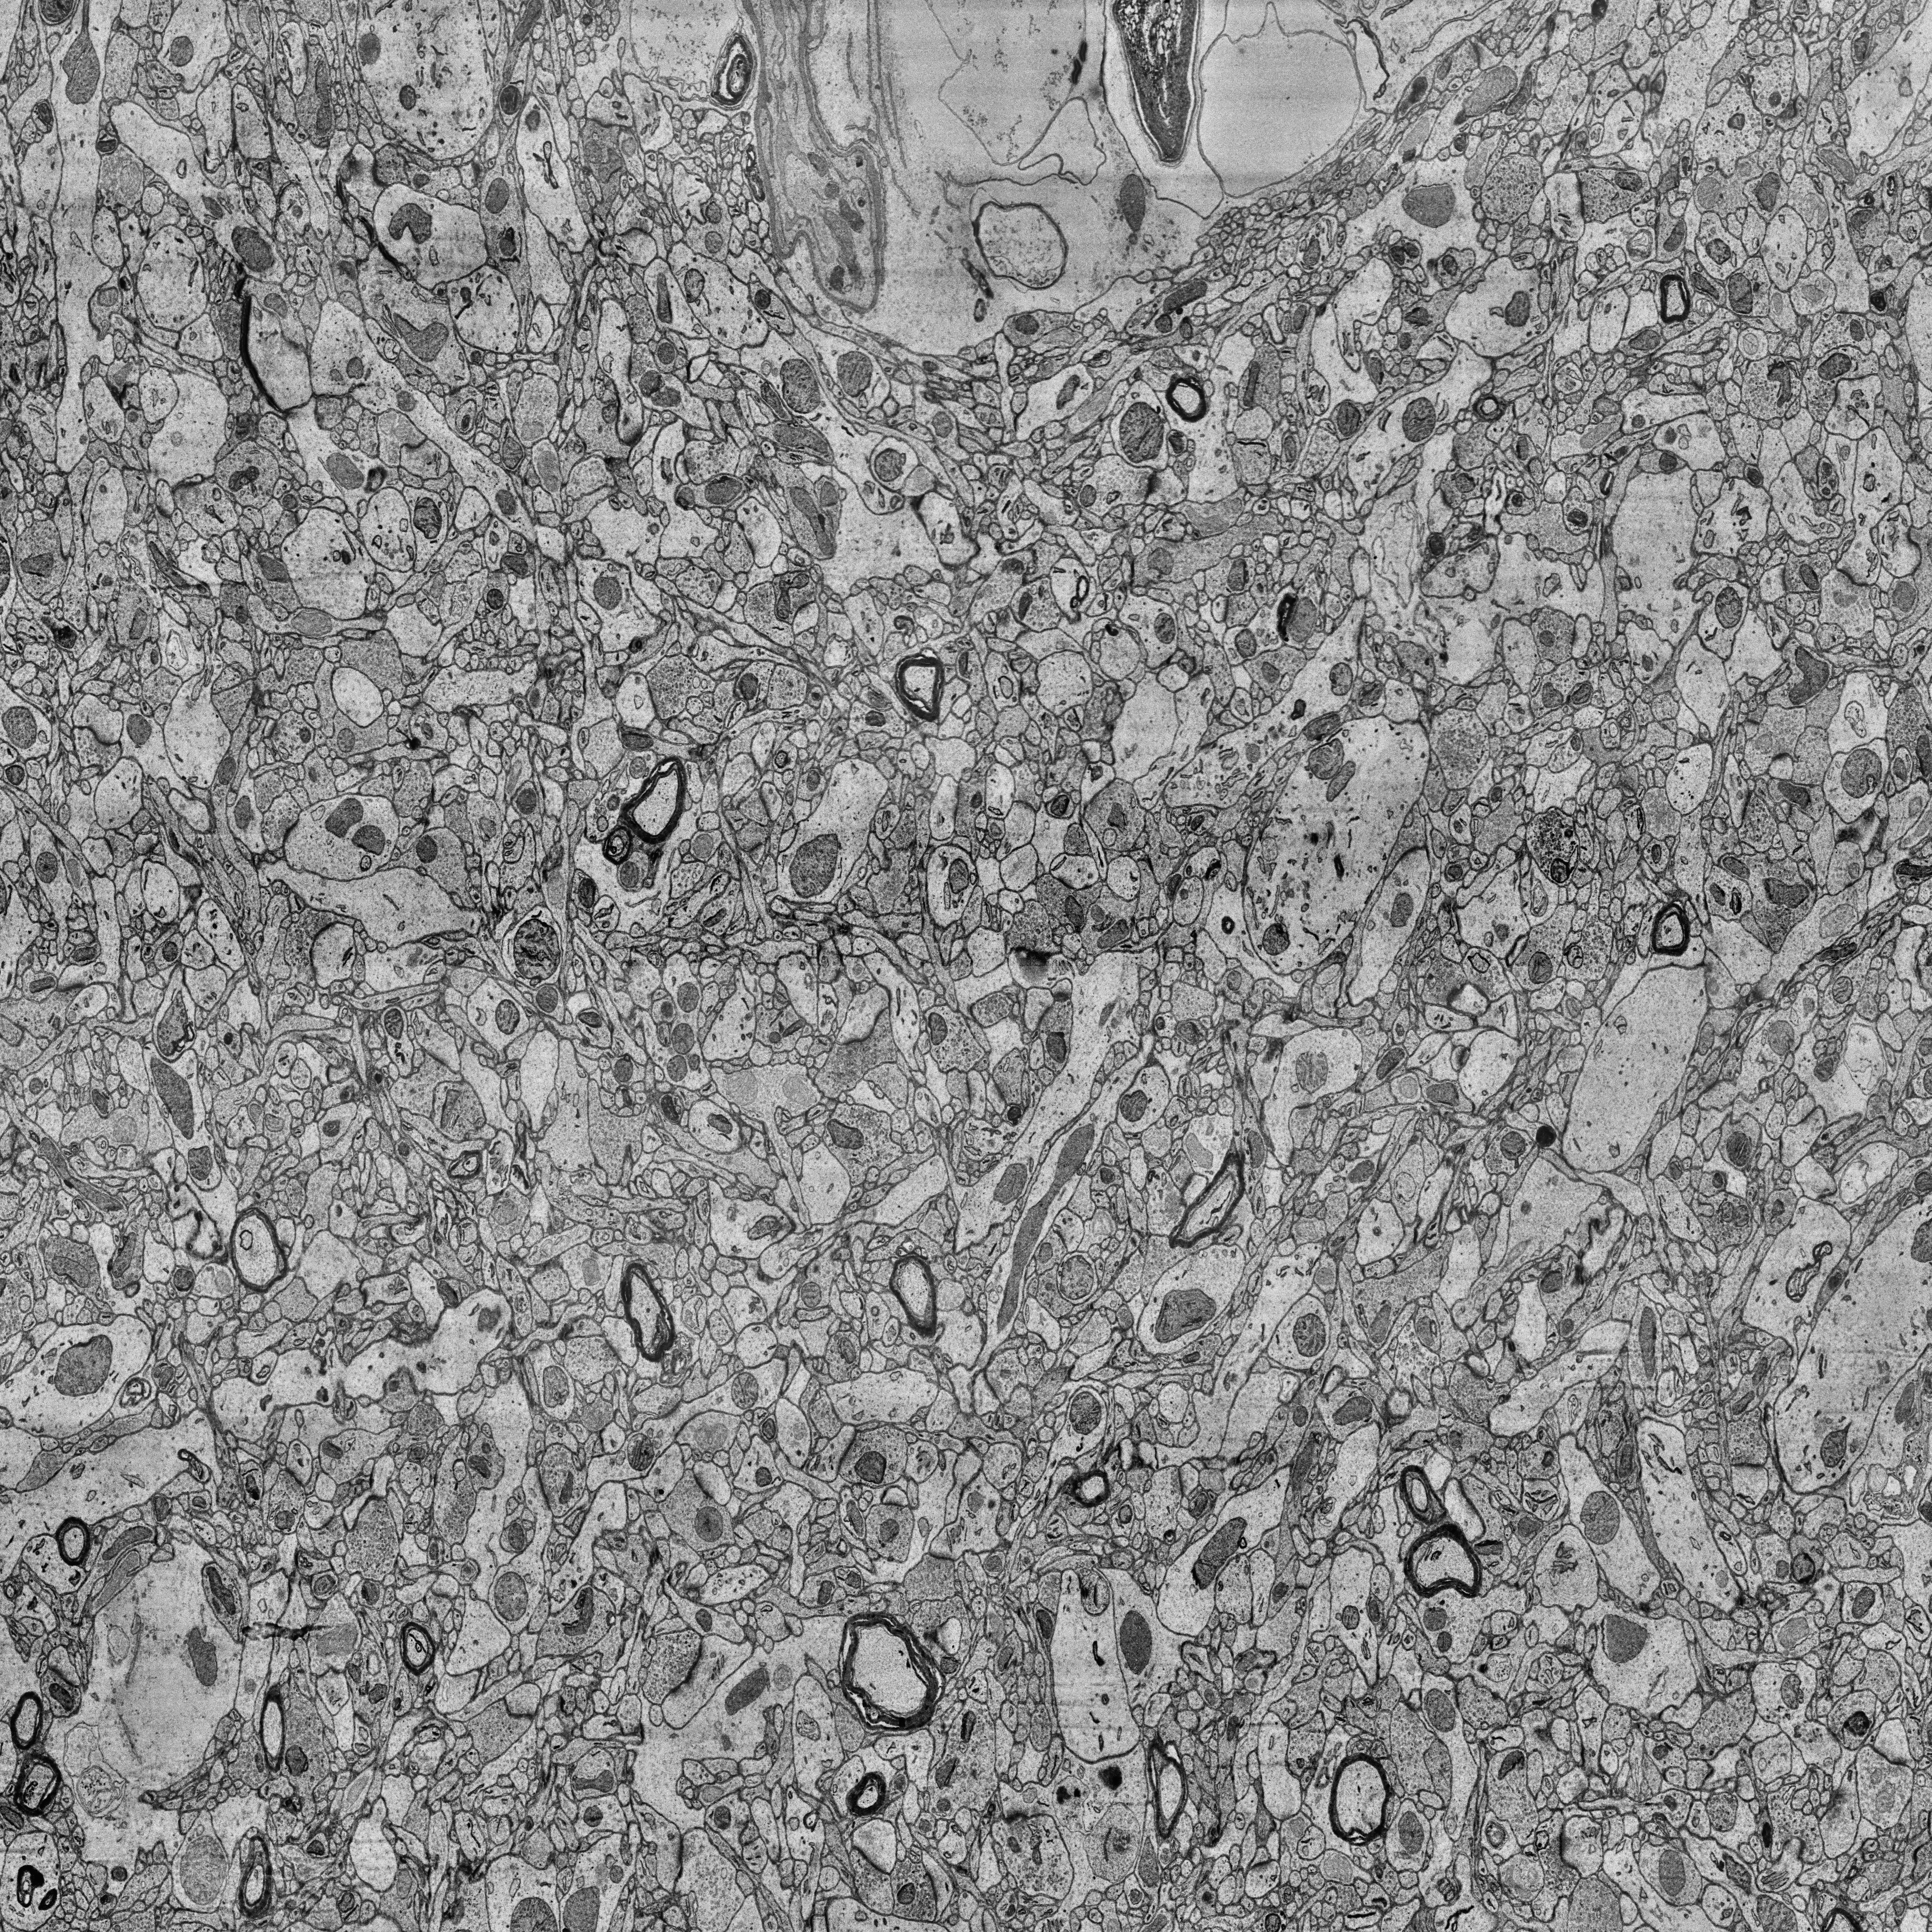
Electron microscopy slice of human cortex tissue
Slice depth (z): 41
Mitochondria instances in slice: 490